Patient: sex F, age 38
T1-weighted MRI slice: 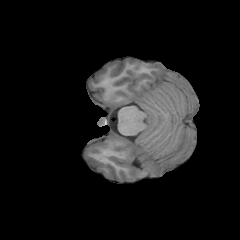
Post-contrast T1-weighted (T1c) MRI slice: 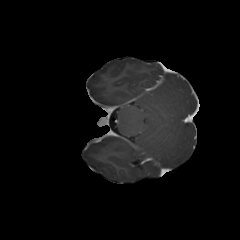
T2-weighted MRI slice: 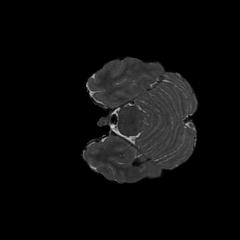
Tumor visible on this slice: no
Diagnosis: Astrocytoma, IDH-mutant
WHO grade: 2